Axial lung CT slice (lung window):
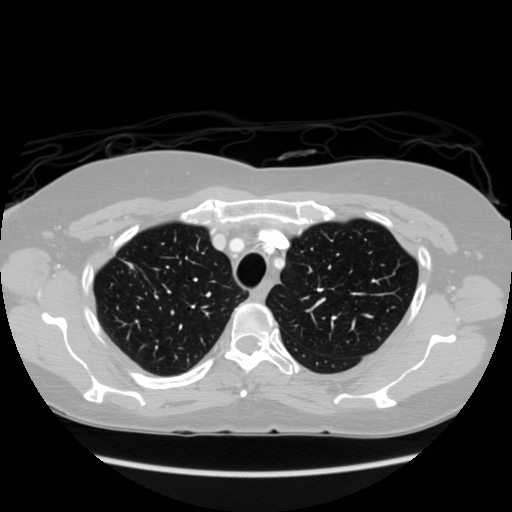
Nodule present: no